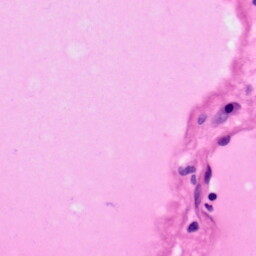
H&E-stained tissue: Pancreatic